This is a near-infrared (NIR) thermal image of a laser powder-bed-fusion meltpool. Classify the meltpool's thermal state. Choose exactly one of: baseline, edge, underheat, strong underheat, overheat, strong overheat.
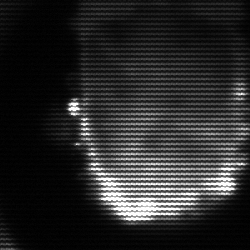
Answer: baseline